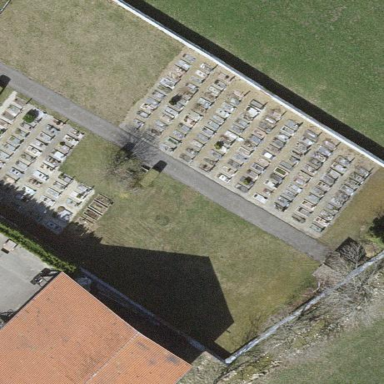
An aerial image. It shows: Cemetery.